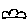
Label: cloud